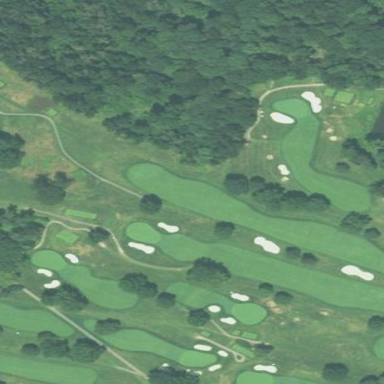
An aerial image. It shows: Golf fairway surrounded by grass.